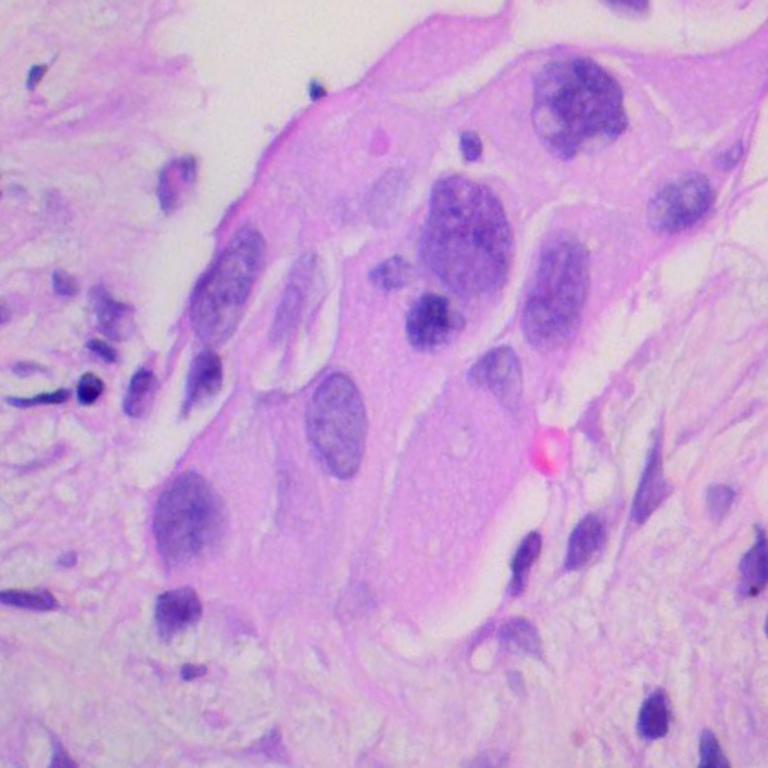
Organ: lung
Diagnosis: adenocarcinomas